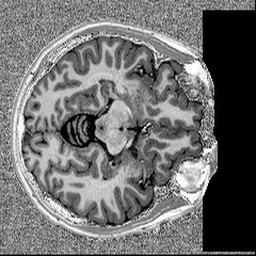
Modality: MP2RAGE
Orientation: axial
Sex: male